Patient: sex F, age 19
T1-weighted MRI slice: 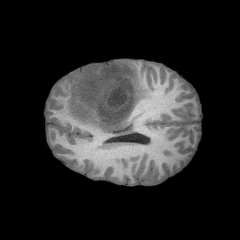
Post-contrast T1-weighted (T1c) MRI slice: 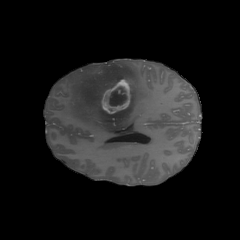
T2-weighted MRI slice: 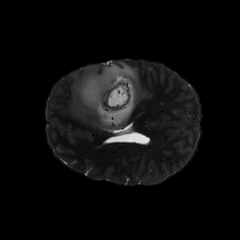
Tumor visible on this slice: yes
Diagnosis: Astrocytoma, IDH-mutant
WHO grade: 4